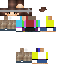
A female human skin with medium skin, wearing brown long hair dressed in a blue hoodie and brown pants, featuring a closed mouth.